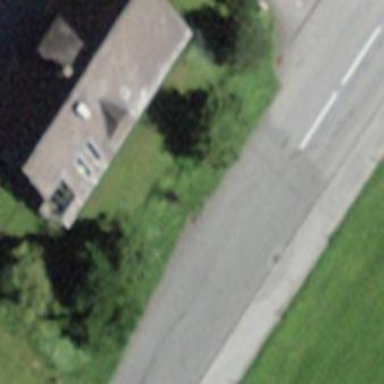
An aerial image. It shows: Simple house.